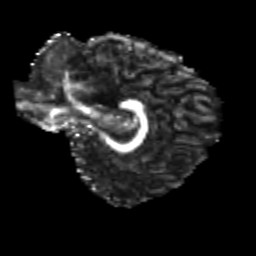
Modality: FA
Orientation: sagittal
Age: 25
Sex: female
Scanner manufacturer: siemens
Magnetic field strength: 3 T
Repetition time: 3.5 s
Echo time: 0.104 s